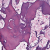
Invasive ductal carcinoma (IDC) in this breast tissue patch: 0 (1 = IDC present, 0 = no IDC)